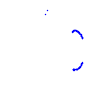
Particle: kaon